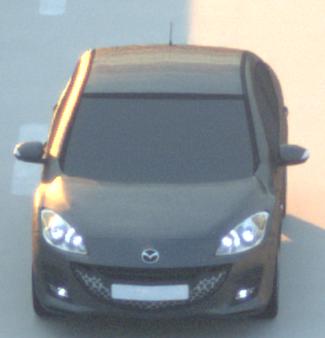
Make: Mazda
Model: 3 1.6
Detailed model: 3 (BL)
Model produced from: 2009/05
Model produced until: 2010/12
Doors: 5
Color: gray
Road condition: dry road
Daytime: sunrise or sunset
Contrast: medium contrast